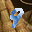
Label: 9